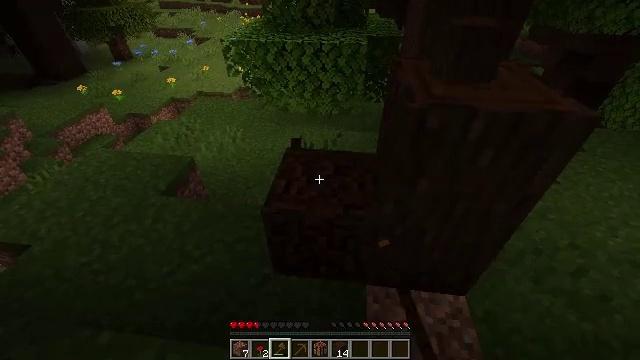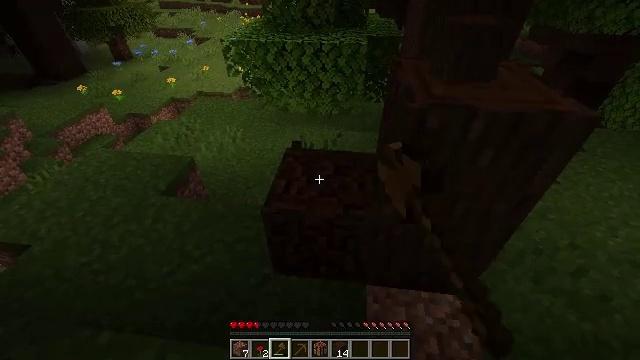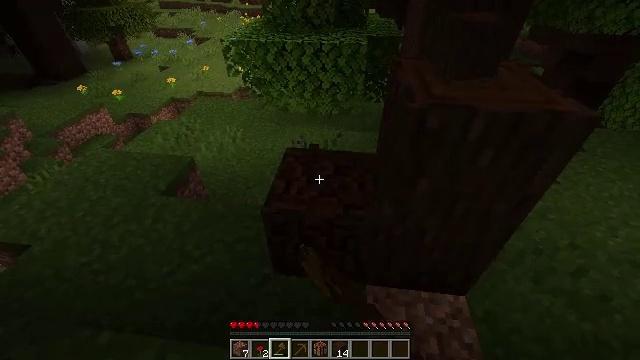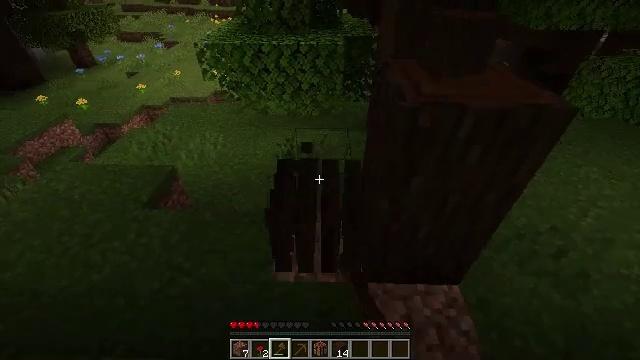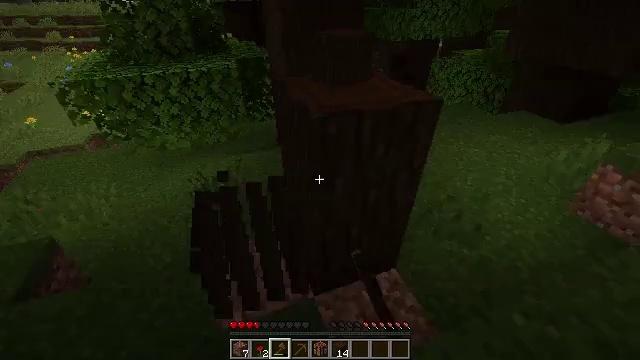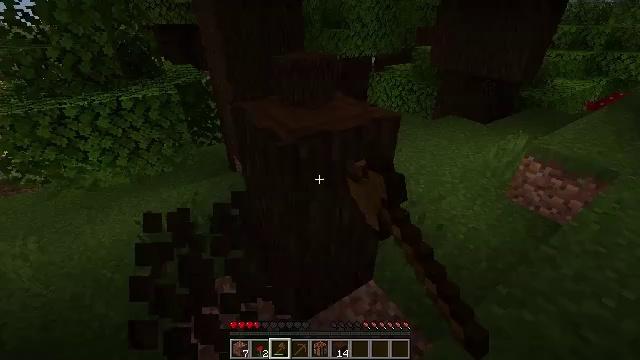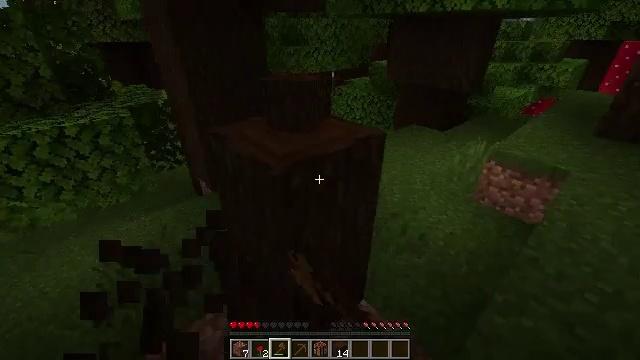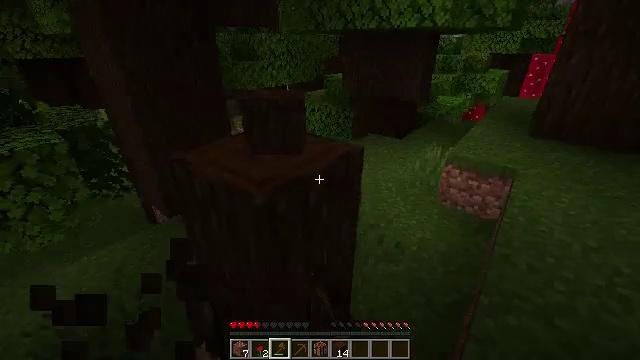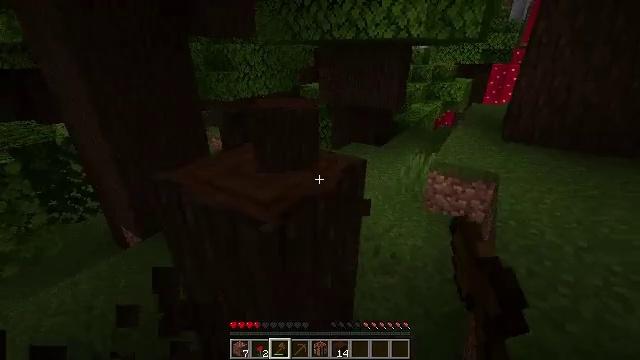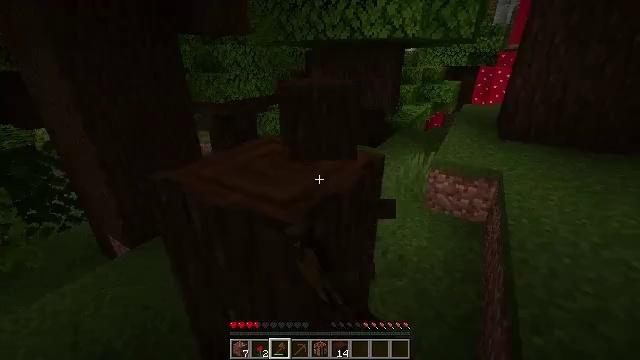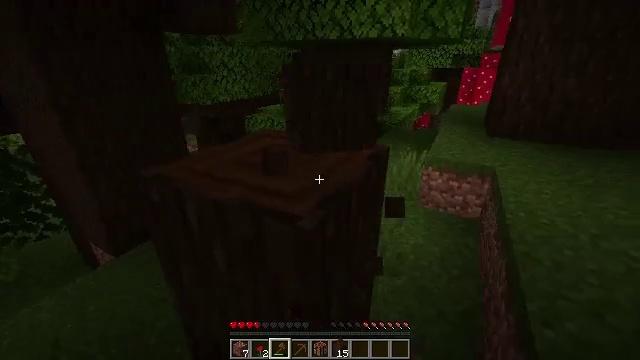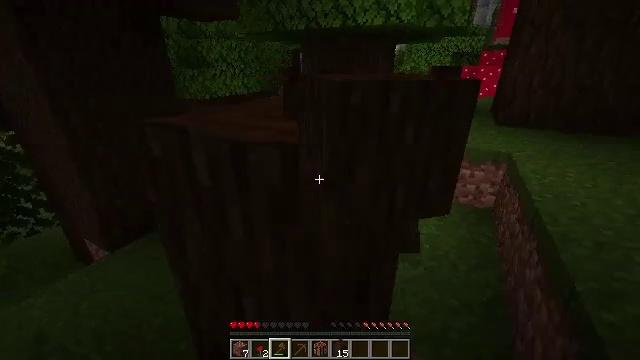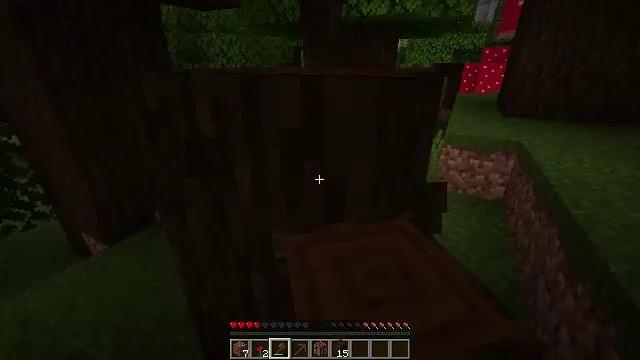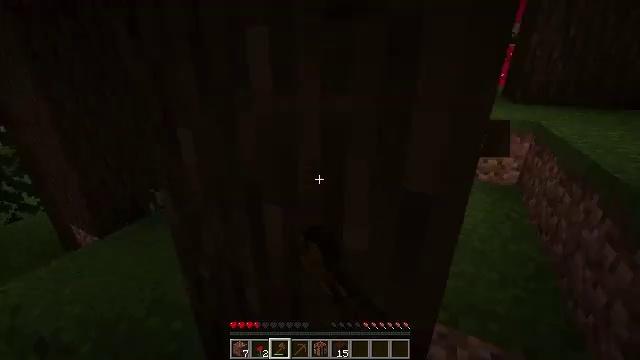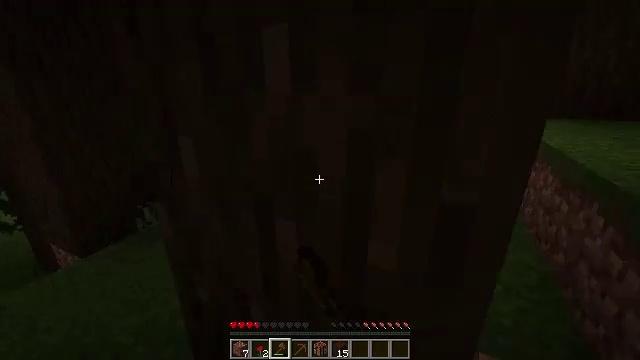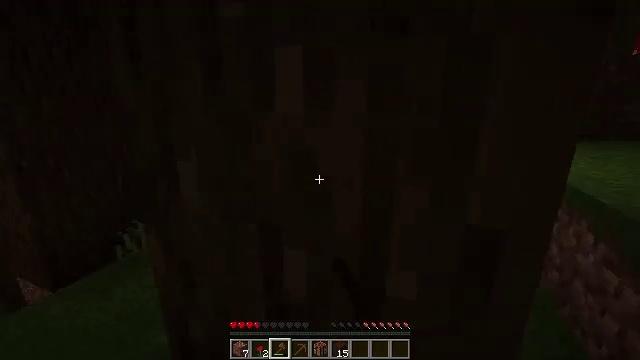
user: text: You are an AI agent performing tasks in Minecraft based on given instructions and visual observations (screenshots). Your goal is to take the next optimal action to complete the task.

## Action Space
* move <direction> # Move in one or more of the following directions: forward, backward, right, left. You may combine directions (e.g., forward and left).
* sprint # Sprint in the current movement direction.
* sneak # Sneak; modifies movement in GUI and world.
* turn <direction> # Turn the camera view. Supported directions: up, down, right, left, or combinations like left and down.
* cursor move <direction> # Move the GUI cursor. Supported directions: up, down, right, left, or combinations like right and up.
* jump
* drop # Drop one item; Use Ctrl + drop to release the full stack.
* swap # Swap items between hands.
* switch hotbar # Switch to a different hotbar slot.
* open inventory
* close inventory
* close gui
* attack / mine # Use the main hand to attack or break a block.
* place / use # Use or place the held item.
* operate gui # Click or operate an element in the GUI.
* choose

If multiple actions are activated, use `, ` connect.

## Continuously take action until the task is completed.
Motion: motion action
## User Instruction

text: Break the dark oak log in the forest.
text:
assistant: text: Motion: attack / mine
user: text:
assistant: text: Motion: attack / mine
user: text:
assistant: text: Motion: move left, turn right, attack / mine
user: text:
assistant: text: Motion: move forward and move left, turn right and up, attack / mine
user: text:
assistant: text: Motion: move forward and move left, turn right and up, attack / mine
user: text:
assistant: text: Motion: move forward and move left, turn right and up, attack / mine
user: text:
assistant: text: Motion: move forward and move left, turn right and up, attack / mine
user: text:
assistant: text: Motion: move forward and move left, turn right and up, attack / mine
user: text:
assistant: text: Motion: move forward and move left, turn right, attack / mine
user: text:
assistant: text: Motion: move forward and move left, turn right, attack / mine
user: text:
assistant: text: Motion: attack / mine
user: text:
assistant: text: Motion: attack / mine
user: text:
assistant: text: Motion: attack / mine
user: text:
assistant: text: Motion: turn right and up, attack / mine
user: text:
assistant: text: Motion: turn right and up, attack / mine
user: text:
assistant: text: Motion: turn right and up, attack / mine
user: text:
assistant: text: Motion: turn right and up, attack / mine
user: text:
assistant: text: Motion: attack / mine
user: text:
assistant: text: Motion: attack / mine
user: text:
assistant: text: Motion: attack / mine
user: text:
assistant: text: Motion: attack / mine
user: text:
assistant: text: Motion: attack / mine
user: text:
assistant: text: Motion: attack / mine
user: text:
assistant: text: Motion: attack / mine
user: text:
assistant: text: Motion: attack / mine
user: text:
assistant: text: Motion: attack / mine
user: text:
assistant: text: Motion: attack / mine
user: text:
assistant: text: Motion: attack / mine
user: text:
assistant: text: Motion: attack / mine
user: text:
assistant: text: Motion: attack / mine